Question: I am generating a PDF document with Rmarkdown, within which I want to .
Below is an example of a chunk:
'''
'''{r chunk26, fig.cap = "Fig. 5.3 My figure caption"}
plot(1, 1)
'''
'''
I use a special numbering to follow the chapters of my document.
The problem is that when I knit the PDF, "Figure X:" is automatically added before each caption. As a result, my figure captions look like this example:

I have used the following parameters in the beginning of my rmarkdown file:
'''
output:
pdf_document:
fig_caption: yes
'''
is it possible to remove the automatic generation of "Figure X" before the figure caption, when generating a PDF using rmarkdown/knitr?
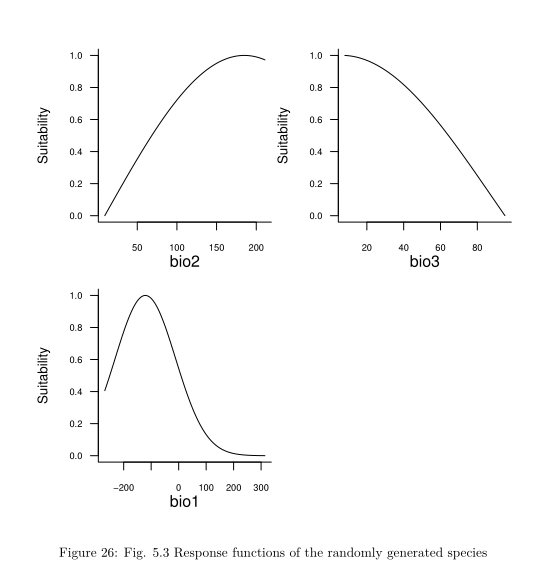
Answer: On the basis of the link published by kohske, I have finally managed to find a workaround, i.e. to define the figure number according to a template
> Figure #section.#figure
For example: Figure 3.1
This is not what I initially wanted to do (i.e. remove the automatic numbering of figures), but it is a nice workaround.
# How to do it
First of all, create a 'mystyle.sty' file located in the same directory as your rmarkdown file. Within this mystyle.sty file, put the following line of code:
'''
\usepackage{chngcntr}
'''
Then, in the header of your rmarkdown file, add the following information:
'''
output:
pdf_document:
fig_caption: yes
includes:
in_header: mystyle.sty
'''
The purpose of this was to make sure that rmarkdown asks latex to use a package allowing you to create an appropriate automatic numbering.
The next step is to add this at the beginning of the document:
'''
\counterwithin{figure}{section}
'''
so the figures will be numbered in each section.
And then, you can manually define the value of "section" and "figure" with '\setcounter{section}{#}'
Actually, what you have to do is simply to put the two following lines at the beginning of each section:
'''
\setcounter{section}{1}
\setcounter{figure}{0}
'''
If you are in section 3, change '\setcounter{section}{1}' to '\setcounter{section}{3}'.
And this works properly; for example the figure 3 of my section 5 is:

However, there is still another issue left: although this solves the knit PDF problem, this will not work for HTML. If you use the same document to generate PDF and HTML files, then your PDF will have good numbers, and your HTML won't have any number. I still haven't figured out how to do the same thing in HTML.